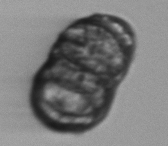
Label: Margalefidinium